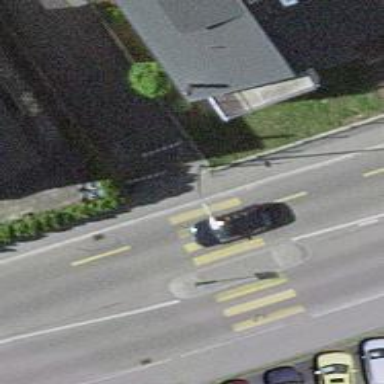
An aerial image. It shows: Cycle barrier.